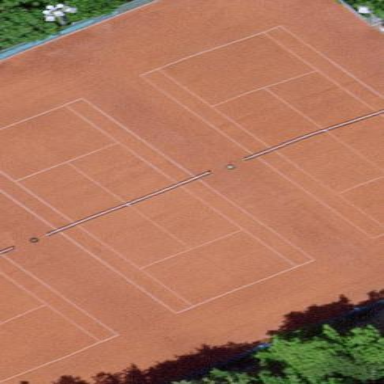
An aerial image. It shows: Tennis court in leisure pitch.